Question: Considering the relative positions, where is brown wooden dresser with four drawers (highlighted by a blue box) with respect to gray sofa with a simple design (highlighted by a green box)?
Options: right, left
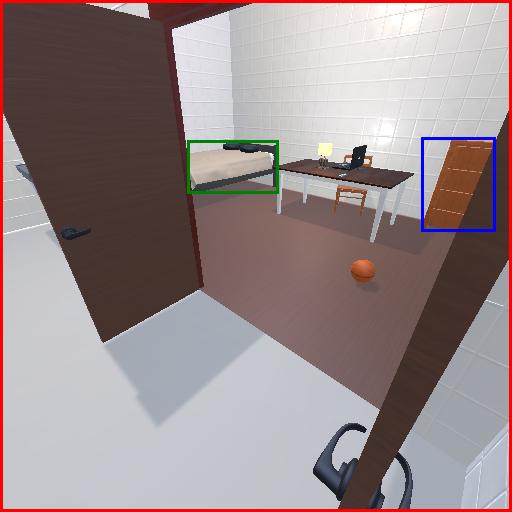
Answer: right